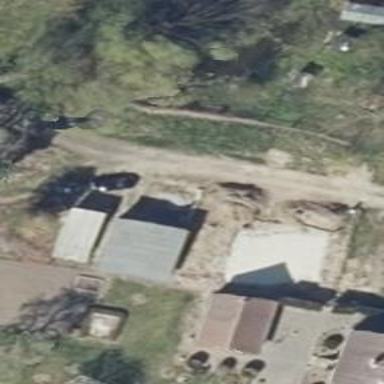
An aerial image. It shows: Alleyway designated as service road.